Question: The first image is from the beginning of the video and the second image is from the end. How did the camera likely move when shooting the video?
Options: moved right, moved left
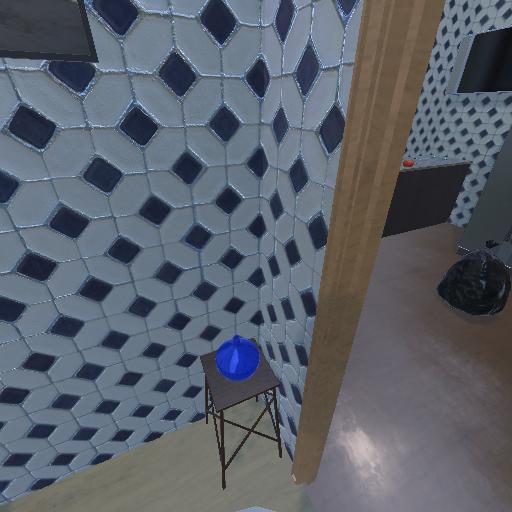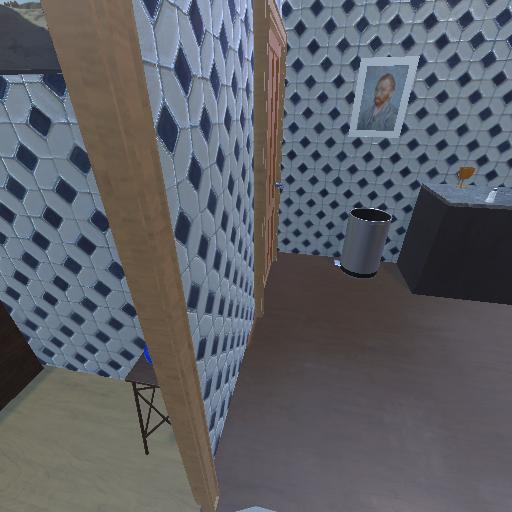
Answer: moved right